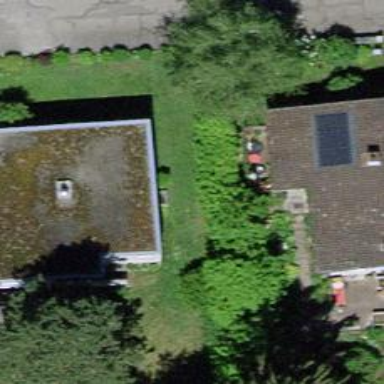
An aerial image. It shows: Simple house.